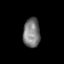
Tissue: skin
Cell type: Epithelial cells
Senescence score: 0.2235
Nuclear area (px): 487
Mean DAPI intensity: 122.472